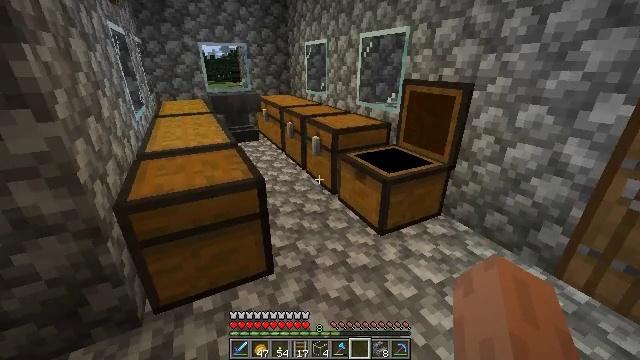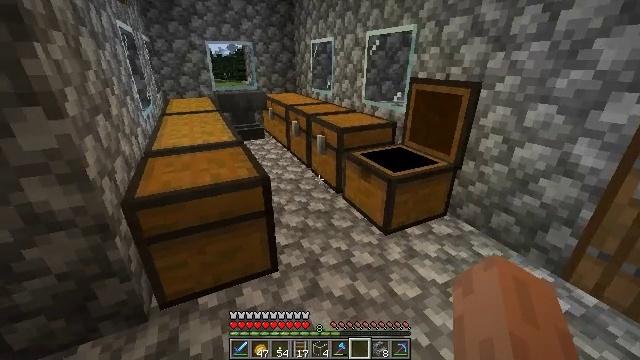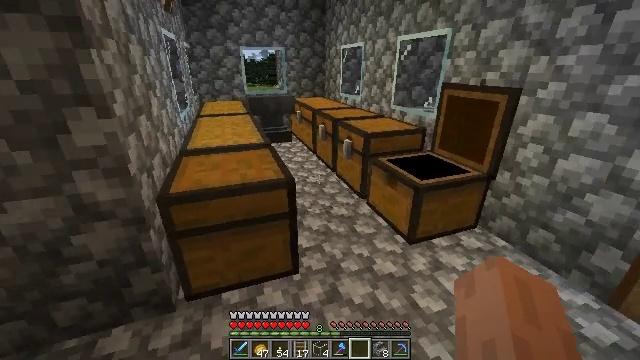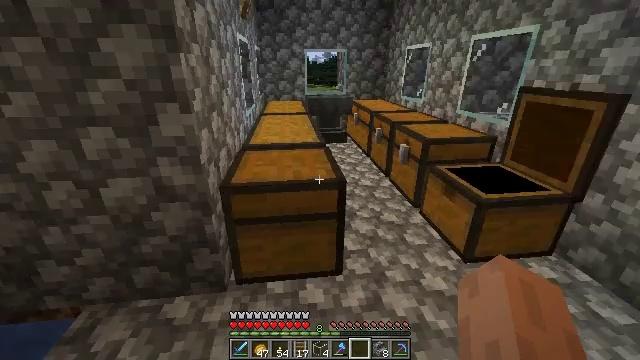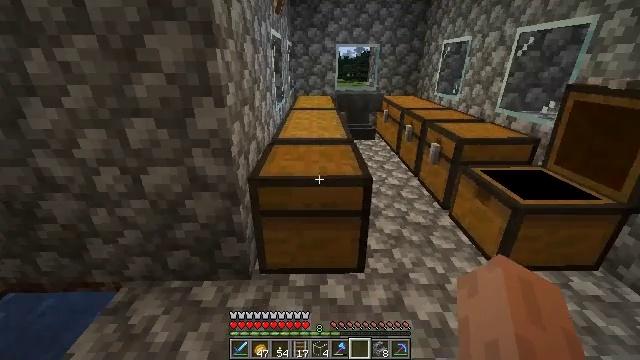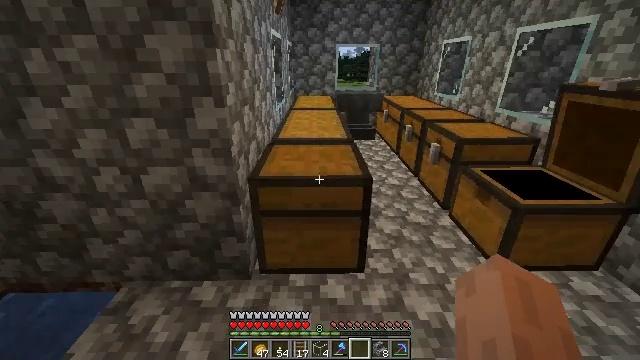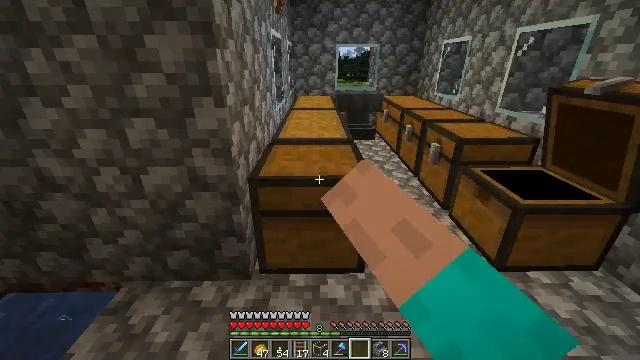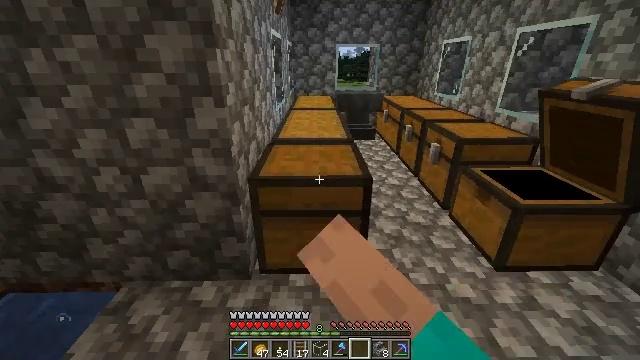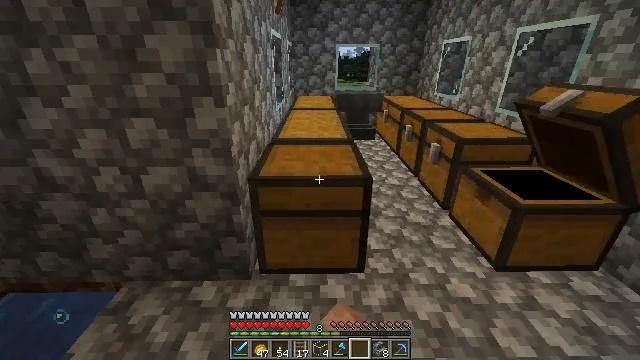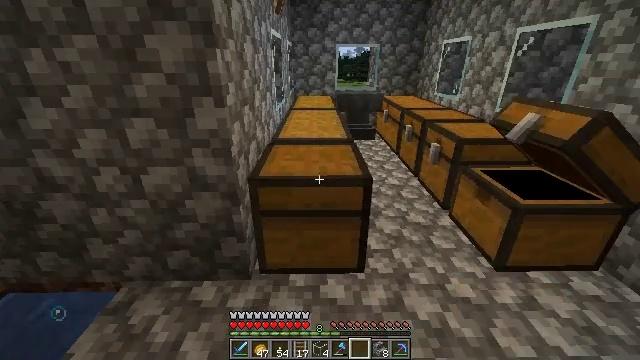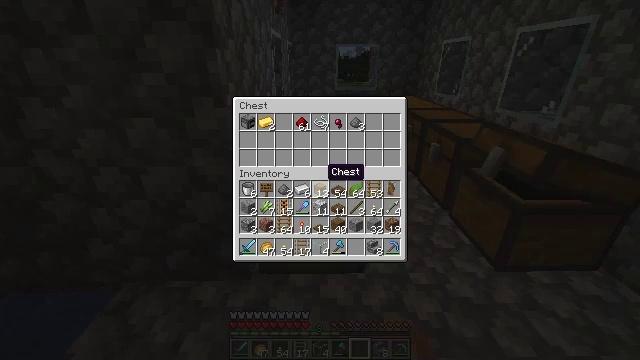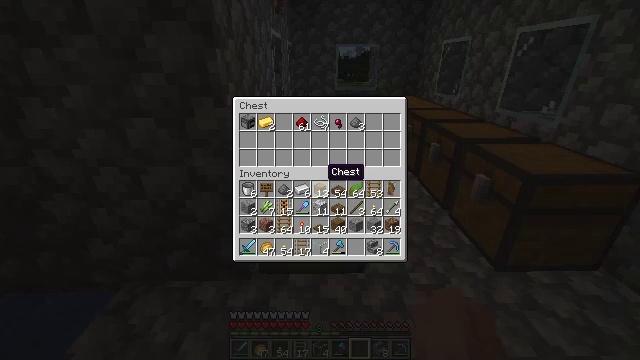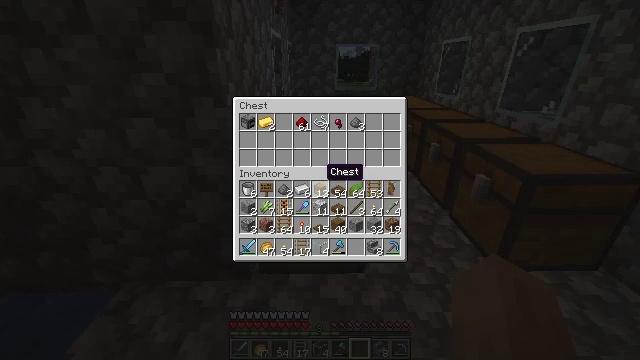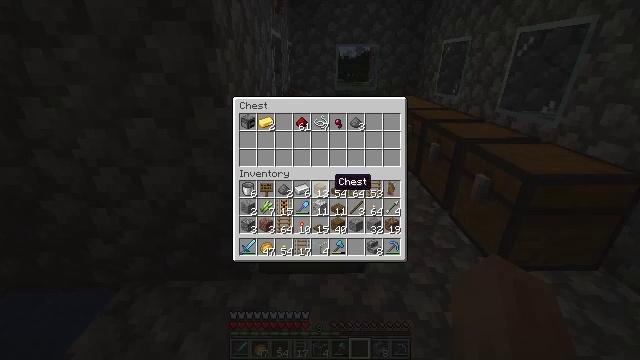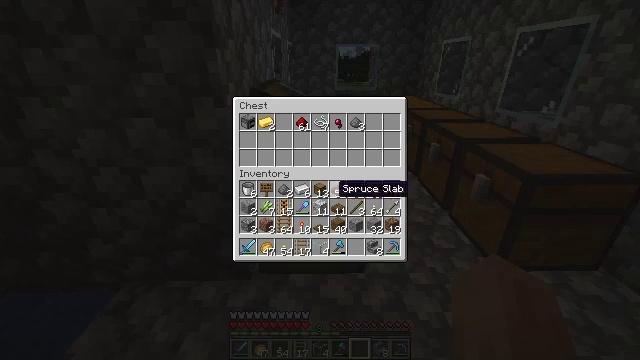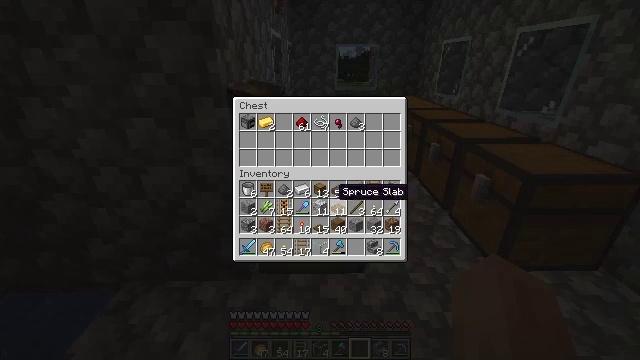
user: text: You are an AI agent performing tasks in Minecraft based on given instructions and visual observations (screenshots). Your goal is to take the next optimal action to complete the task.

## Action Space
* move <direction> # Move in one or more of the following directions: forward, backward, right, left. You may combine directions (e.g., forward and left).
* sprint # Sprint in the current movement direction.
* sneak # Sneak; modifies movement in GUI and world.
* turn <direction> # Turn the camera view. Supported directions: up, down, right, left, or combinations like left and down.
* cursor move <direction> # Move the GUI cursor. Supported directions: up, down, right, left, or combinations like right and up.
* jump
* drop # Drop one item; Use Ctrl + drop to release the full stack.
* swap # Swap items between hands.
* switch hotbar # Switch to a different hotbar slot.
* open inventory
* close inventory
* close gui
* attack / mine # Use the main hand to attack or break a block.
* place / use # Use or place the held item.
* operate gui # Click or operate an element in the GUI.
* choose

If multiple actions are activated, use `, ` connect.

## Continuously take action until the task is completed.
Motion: motion action
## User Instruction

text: Remove a spruce sign from the inventory.
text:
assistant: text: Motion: turn left
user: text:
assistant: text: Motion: turn left
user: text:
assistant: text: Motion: turn left
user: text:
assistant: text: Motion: turn left
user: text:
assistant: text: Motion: use / place
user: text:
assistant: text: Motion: use / place
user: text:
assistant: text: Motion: use / place
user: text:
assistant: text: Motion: use / place
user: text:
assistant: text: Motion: no_op
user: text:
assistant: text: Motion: open gui
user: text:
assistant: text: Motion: no_op
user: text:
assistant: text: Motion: no_op
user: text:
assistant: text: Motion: cursor move right and down
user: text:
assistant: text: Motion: sneak, cursor move down
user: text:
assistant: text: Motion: sneak
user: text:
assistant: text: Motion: sneak
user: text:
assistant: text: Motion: sneak, cursor move left
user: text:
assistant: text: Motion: sneak, cursor move left
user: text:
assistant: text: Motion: sneak, cursor move left and down
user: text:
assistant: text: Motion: sneak, cursor move left
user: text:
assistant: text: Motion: sneak
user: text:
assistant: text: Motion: sneak, cursor move left
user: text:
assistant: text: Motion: sneak, cursor move left
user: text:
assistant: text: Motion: sneak
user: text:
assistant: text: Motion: sneak
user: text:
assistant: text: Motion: sneak
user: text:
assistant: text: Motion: sneak, operate gui
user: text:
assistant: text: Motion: sneak, cursor move right, operate gui
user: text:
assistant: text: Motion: sneak
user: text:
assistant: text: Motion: sneak